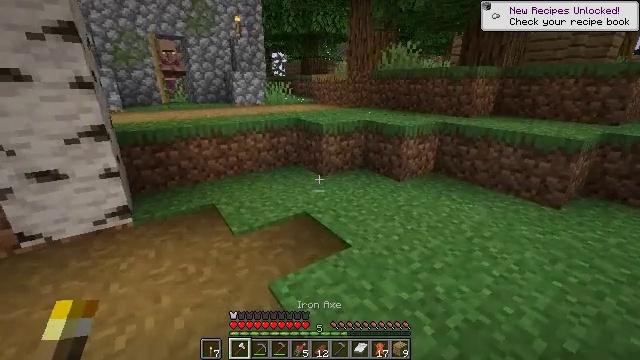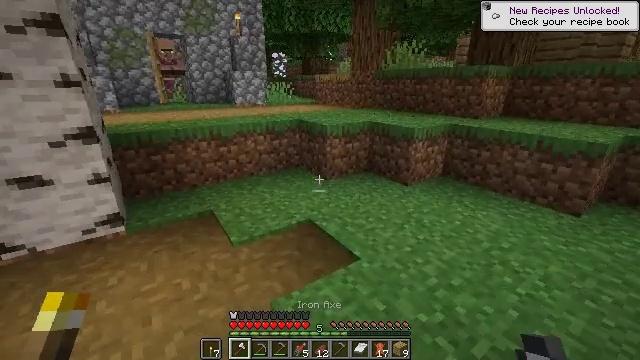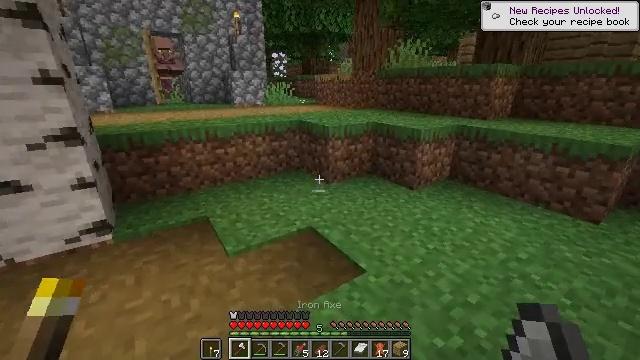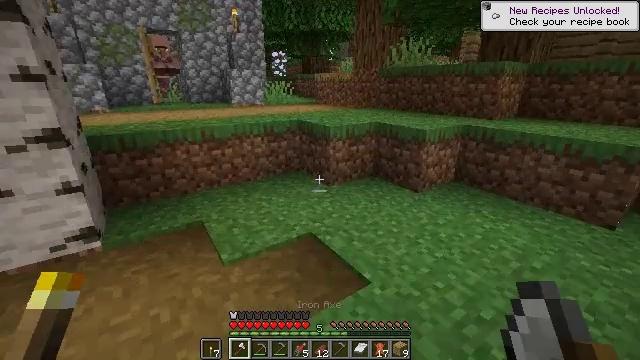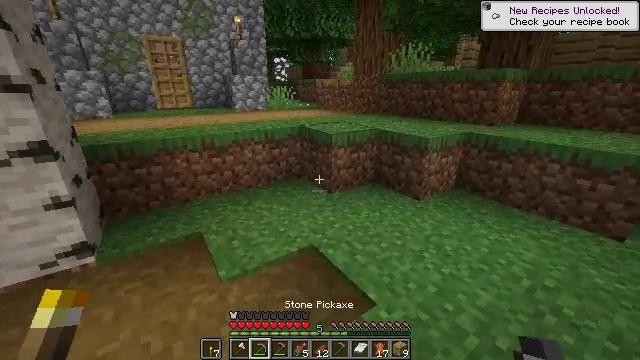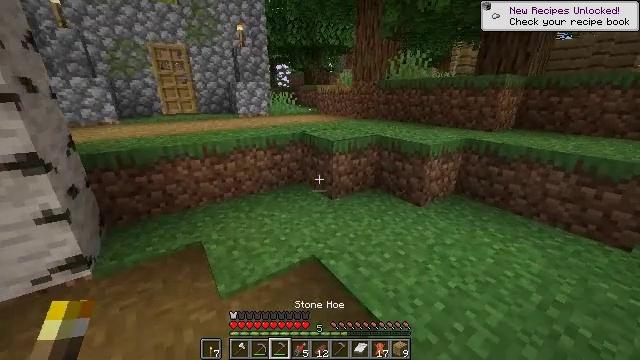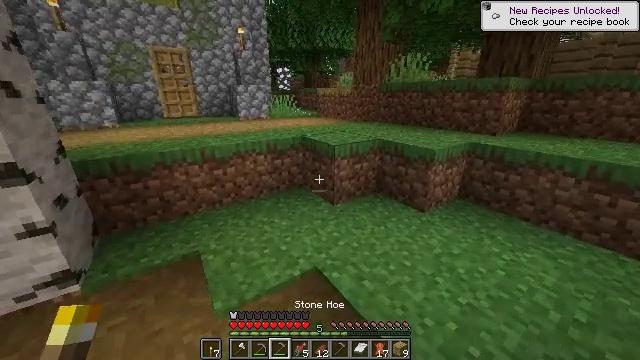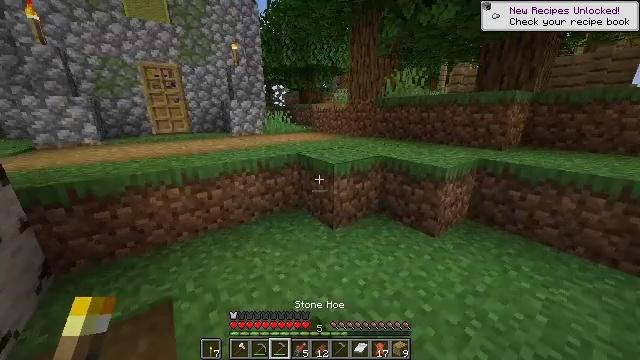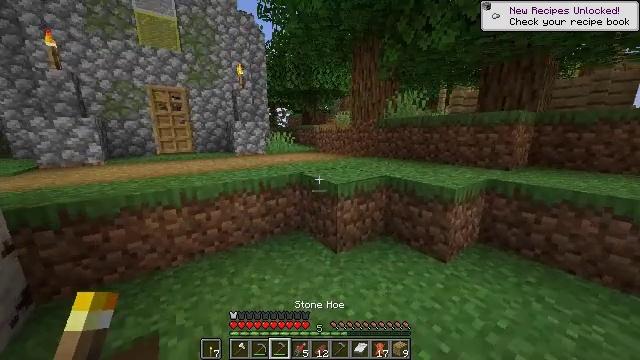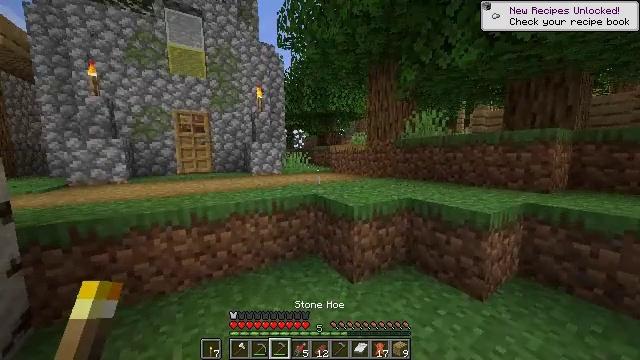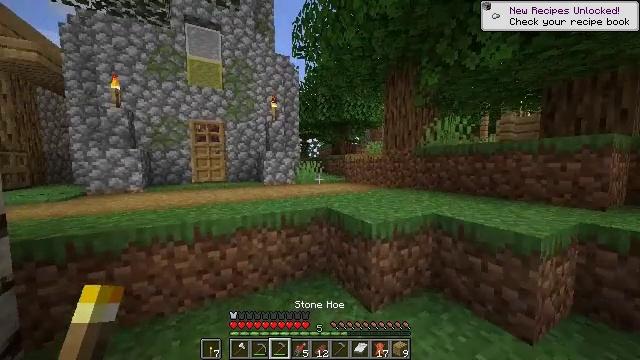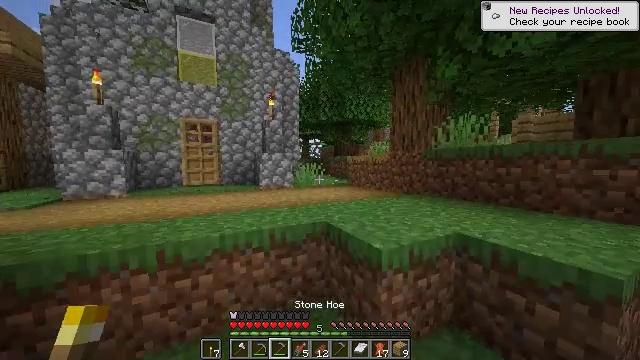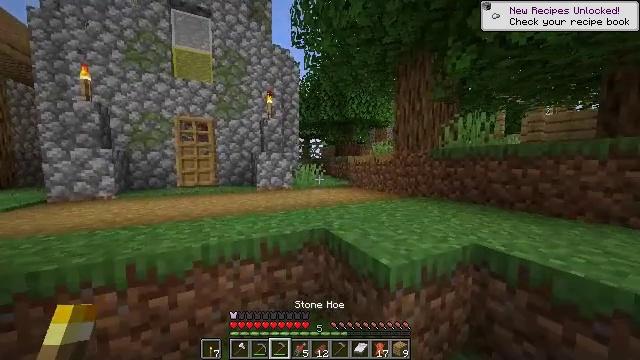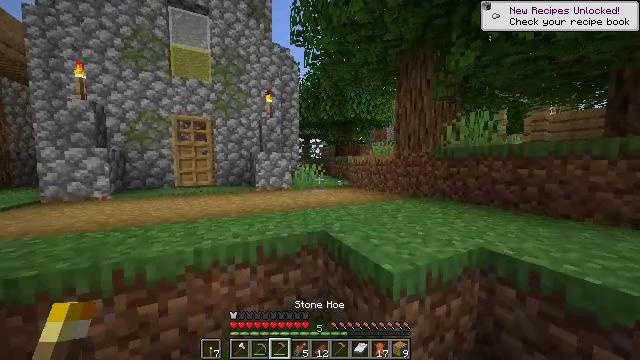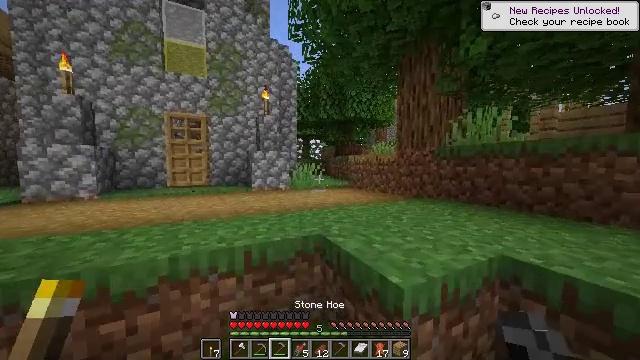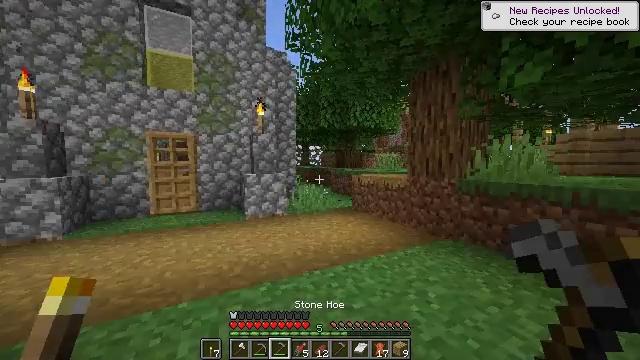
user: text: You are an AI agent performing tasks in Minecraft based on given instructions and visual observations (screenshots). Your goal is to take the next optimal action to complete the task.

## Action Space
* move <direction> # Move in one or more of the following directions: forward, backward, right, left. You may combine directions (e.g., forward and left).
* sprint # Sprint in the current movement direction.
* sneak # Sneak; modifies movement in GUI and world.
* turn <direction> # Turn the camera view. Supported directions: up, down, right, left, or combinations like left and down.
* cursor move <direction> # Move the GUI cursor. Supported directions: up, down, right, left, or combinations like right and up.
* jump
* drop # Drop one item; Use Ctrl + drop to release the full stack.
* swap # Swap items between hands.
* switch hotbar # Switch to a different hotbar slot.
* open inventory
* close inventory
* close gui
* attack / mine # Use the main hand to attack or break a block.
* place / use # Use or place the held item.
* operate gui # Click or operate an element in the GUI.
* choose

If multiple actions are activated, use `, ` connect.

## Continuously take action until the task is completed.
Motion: motion action
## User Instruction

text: Remove a stone hoe from the inventory.
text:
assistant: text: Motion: move forward
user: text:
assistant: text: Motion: move forward
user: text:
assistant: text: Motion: move forward, sprint
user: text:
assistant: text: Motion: move forward, sprint
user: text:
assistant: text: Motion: move forward, sprint
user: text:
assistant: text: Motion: move forward, sprint
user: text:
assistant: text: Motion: move forward, sprint, turn right and up
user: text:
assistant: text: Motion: move forward, sprint, turn up
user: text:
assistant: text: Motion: move forward, sprint, turn left and up
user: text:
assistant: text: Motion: move forward, sprint, turn left and up
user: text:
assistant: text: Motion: move forward, sprint
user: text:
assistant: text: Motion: move forward, sprint
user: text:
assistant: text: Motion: move forward, sprint
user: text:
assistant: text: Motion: move forward, sprint, jump
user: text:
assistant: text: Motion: move forward, sprint, jump
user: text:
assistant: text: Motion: move forward, sprint, jump
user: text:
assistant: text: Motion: move forward, sprint, turn right and up, jump
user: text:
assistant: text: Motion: move forward, sprint, turn right
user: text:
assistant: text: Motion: move forward, sprint
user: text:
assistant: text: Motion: move forward, sprint
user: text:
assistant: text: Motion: move forward, sprint
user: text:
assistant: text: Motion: move forward, sprint
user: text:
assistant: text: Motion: move forward, sprint
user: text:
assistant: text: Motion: move forward, sprint
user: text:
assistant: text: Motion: move forward, sprint
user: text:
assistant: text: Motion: move forward, sprint
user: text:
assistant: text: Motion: move forward, sprint, turn right and up
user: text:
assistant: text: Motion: move forward, sprint, turn right
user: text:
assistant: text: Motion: move forward, sprint, turn right
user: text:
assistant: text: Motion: move forward, sprint, turn right and down